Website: apple
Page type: account-selection
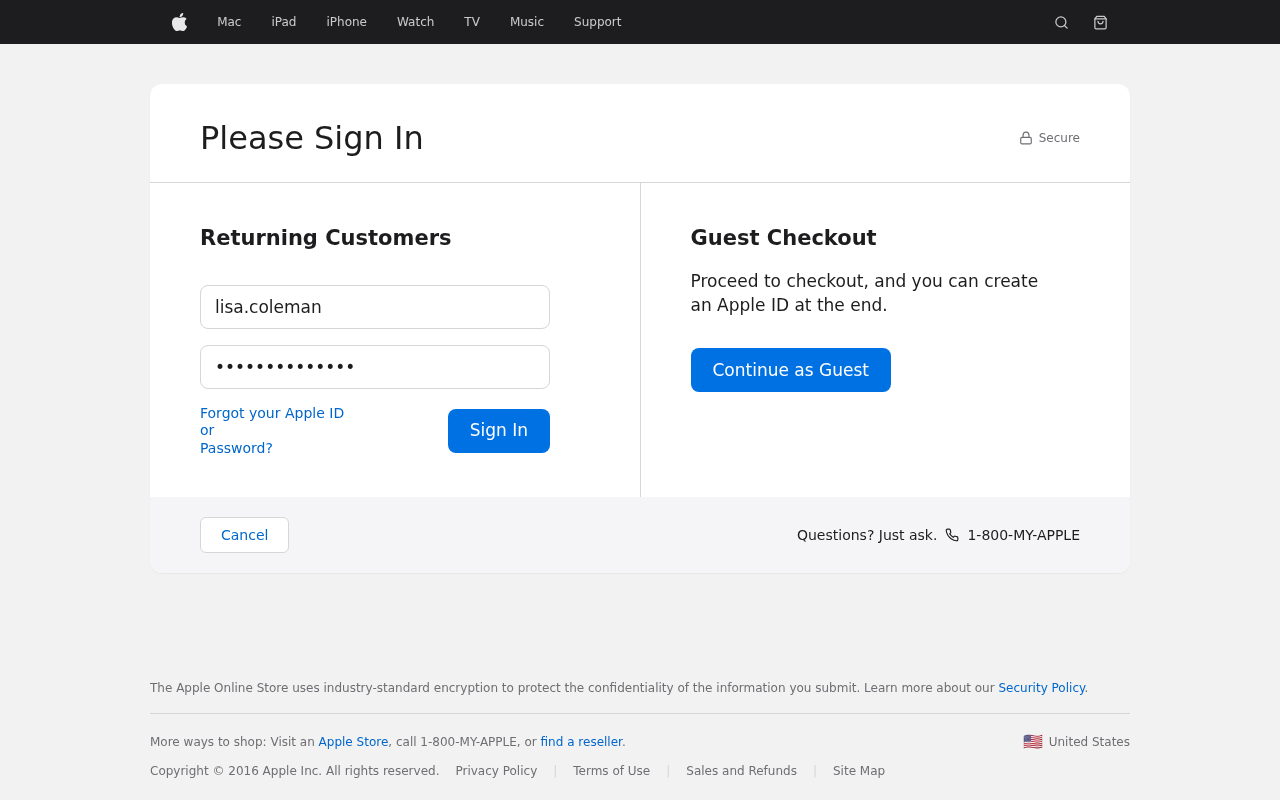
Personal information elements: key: PII_LOGIN_USERNAME
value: lisa.coleman